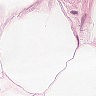
Metastatic tissue present: no